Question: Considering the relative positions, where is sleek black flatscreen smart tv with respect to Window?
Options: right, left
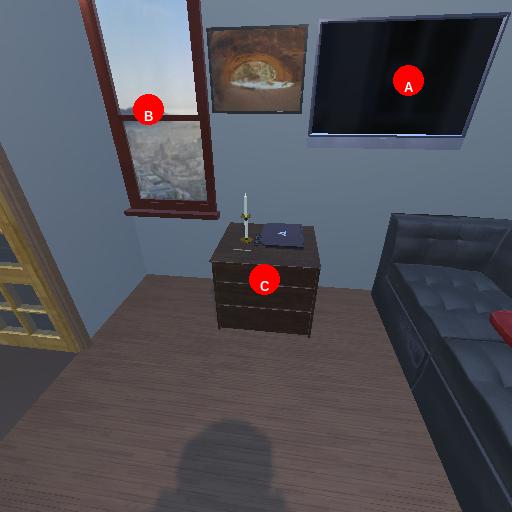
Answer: right